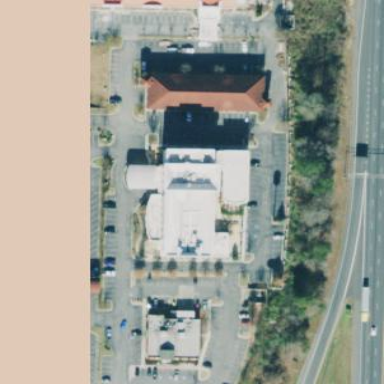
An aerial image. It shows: Hotel building.